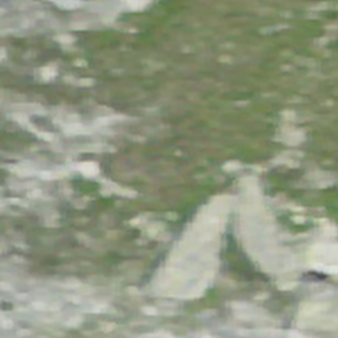
Label: other